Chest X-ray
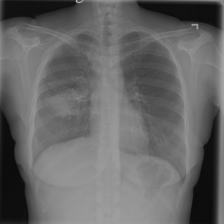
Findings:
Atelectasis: negative
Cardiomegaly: negative
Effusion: negative
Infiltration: negative
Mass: positive
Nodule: negative
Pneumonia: negative
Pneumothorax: negative
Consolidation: negative
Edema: negative
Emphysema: negative
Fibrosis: negative
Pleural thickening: negative
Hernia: negative